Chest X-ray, AP view. Patient: 58 years old, sex F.
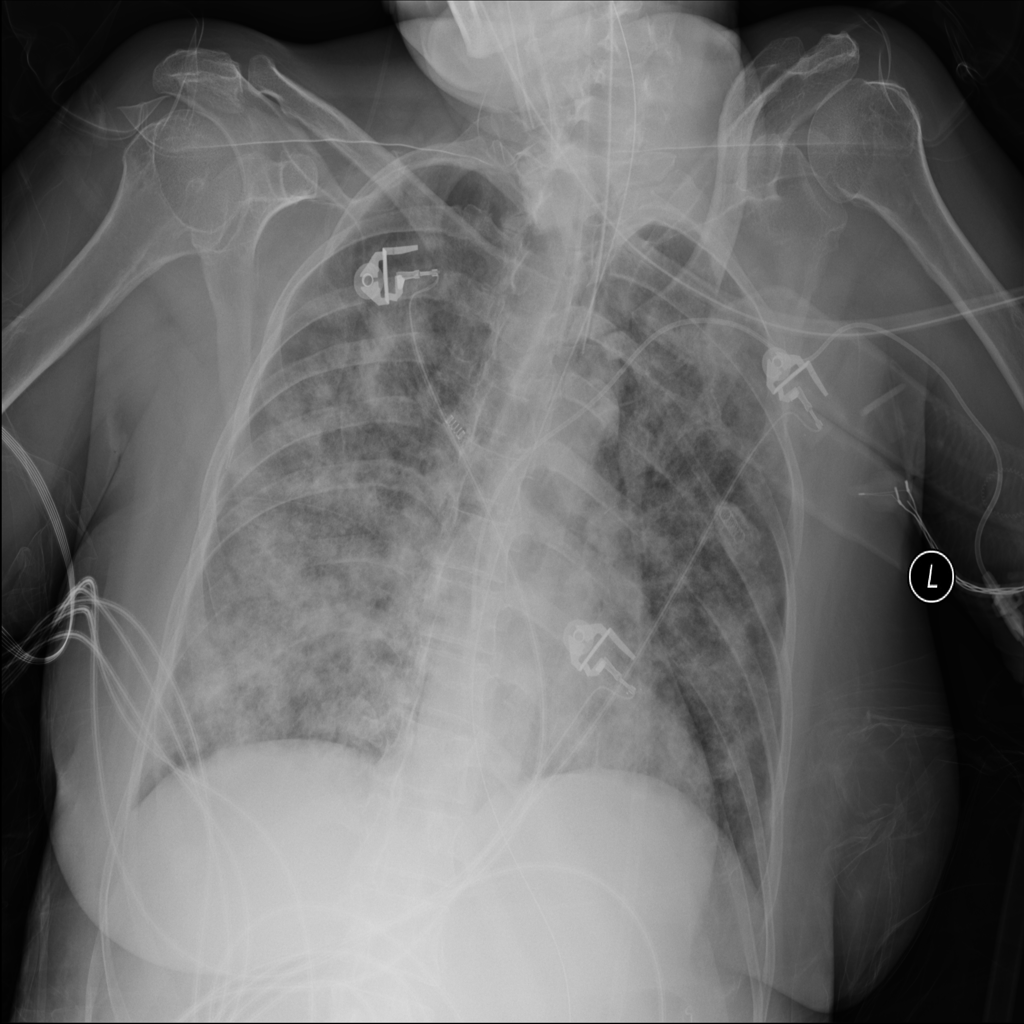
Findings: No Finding